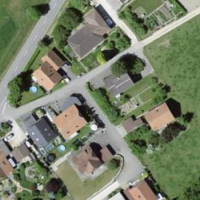
EUNIS habitat code: 55
Species observed at this site:
Carpinus betulus